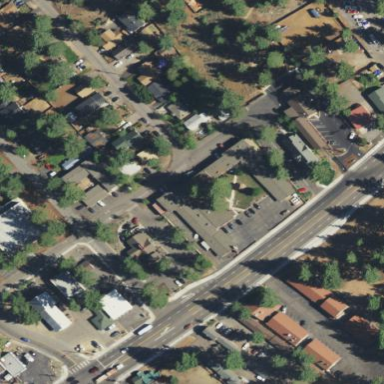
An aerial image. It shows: Building that is motel.